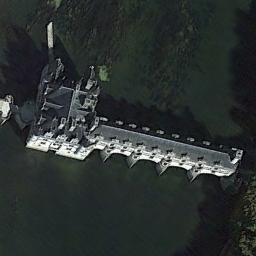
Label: palace